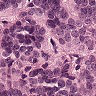
Metastatic tissue present: yes